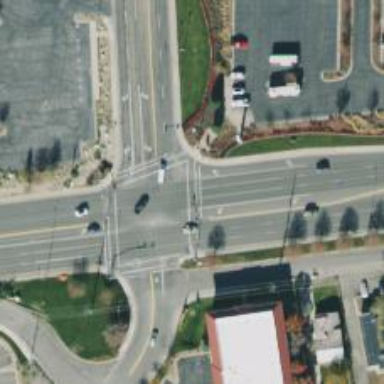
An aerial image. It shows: Crossing with marked lines on the road.